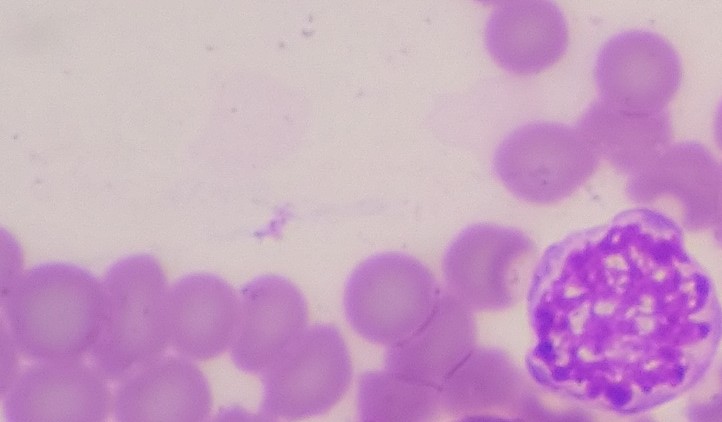
White blood cell type: Lymphocyte